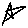
Label: star